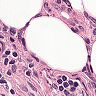
Metastatic tissue present: no